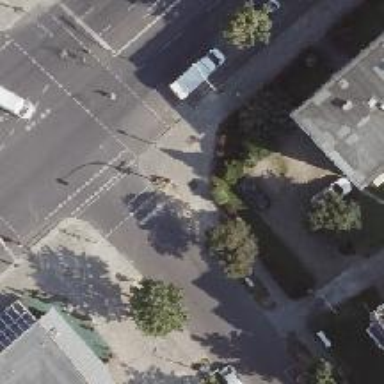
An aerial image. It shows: Road with traffic signals controlling the flow of traffic.